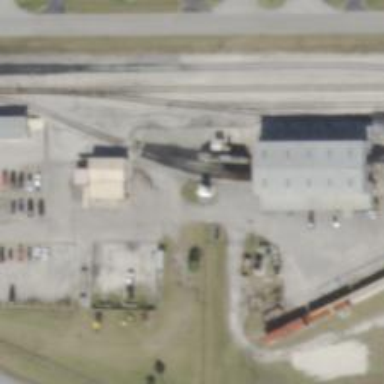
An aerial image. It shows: Railway yard.